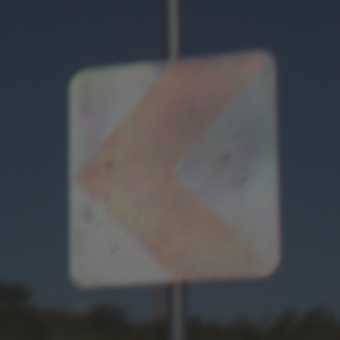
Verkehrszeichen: RichtungstafelnInKurvenKleinRechts
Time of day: Midday
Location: Outdoor (RoadRail)
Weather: Clear
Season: Summer
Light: Natural